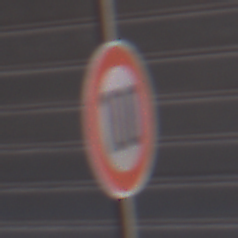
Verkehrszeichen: Geschwindigkeit100
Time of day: MorningAfternoon
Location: Outdoor (Urban)
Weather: Clear
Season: NotSpecified
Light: Natural